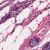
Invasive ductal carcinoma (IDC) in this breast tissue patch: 0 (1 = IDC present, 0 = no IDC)